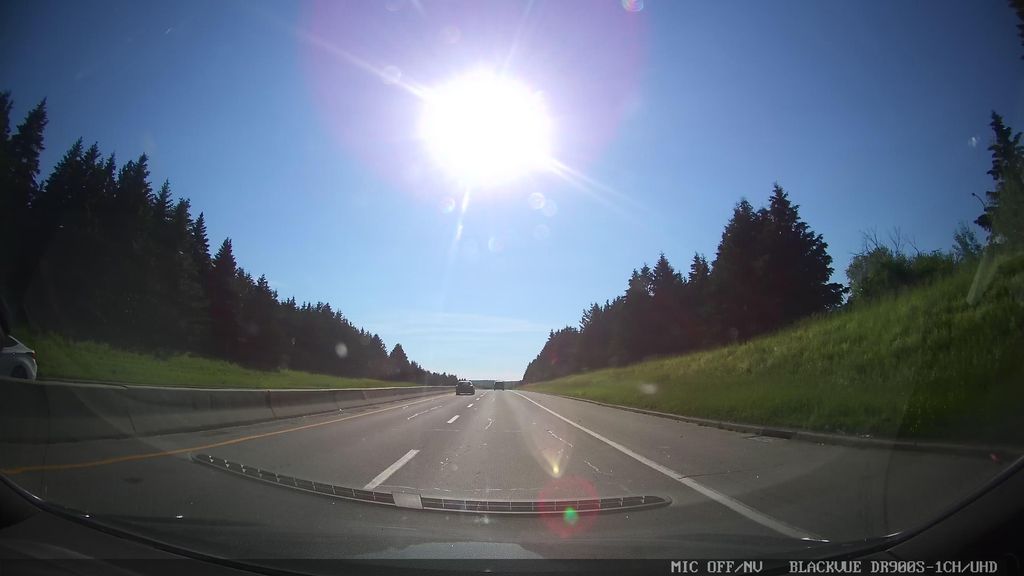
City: ottawa-gatineau